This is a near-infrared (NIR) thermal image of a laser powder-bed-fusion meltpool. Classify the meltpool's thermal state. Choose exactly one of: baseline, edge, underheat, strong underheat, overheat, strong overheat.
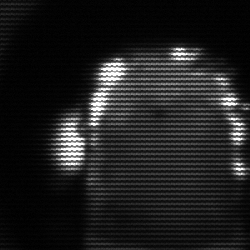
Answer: baseline